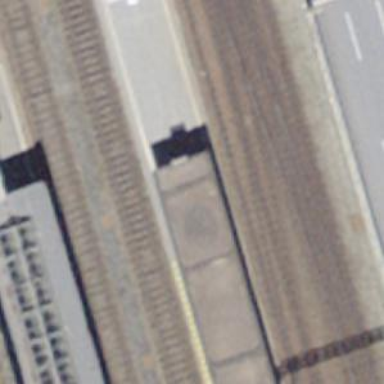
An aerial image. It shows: Railway with electrified contact lines.